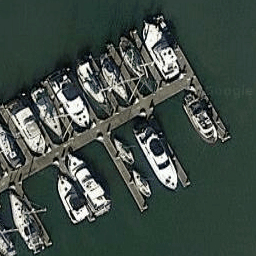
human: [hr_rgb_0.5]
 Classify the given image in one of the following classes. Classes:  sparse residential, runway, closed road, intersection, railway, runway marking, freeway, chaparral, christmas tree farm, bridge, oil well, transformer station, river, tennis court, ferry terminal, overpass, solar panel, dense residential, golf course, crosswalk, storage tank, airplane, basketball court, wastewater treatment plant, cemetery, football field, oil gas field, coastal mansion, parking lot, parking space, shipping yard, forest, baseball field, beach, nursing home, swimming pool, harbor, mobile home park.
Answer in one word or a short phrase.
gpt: harbor